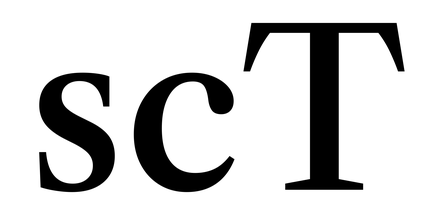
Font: LibreCaslonText_Medium